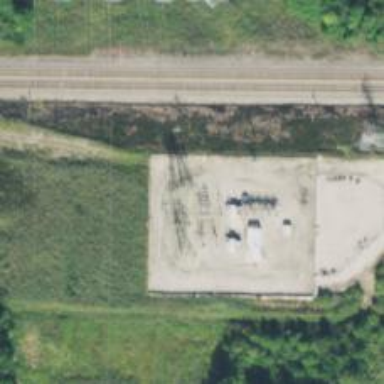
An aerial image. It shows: Lattice structure tower used for power distribution.